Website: apple
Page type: payment
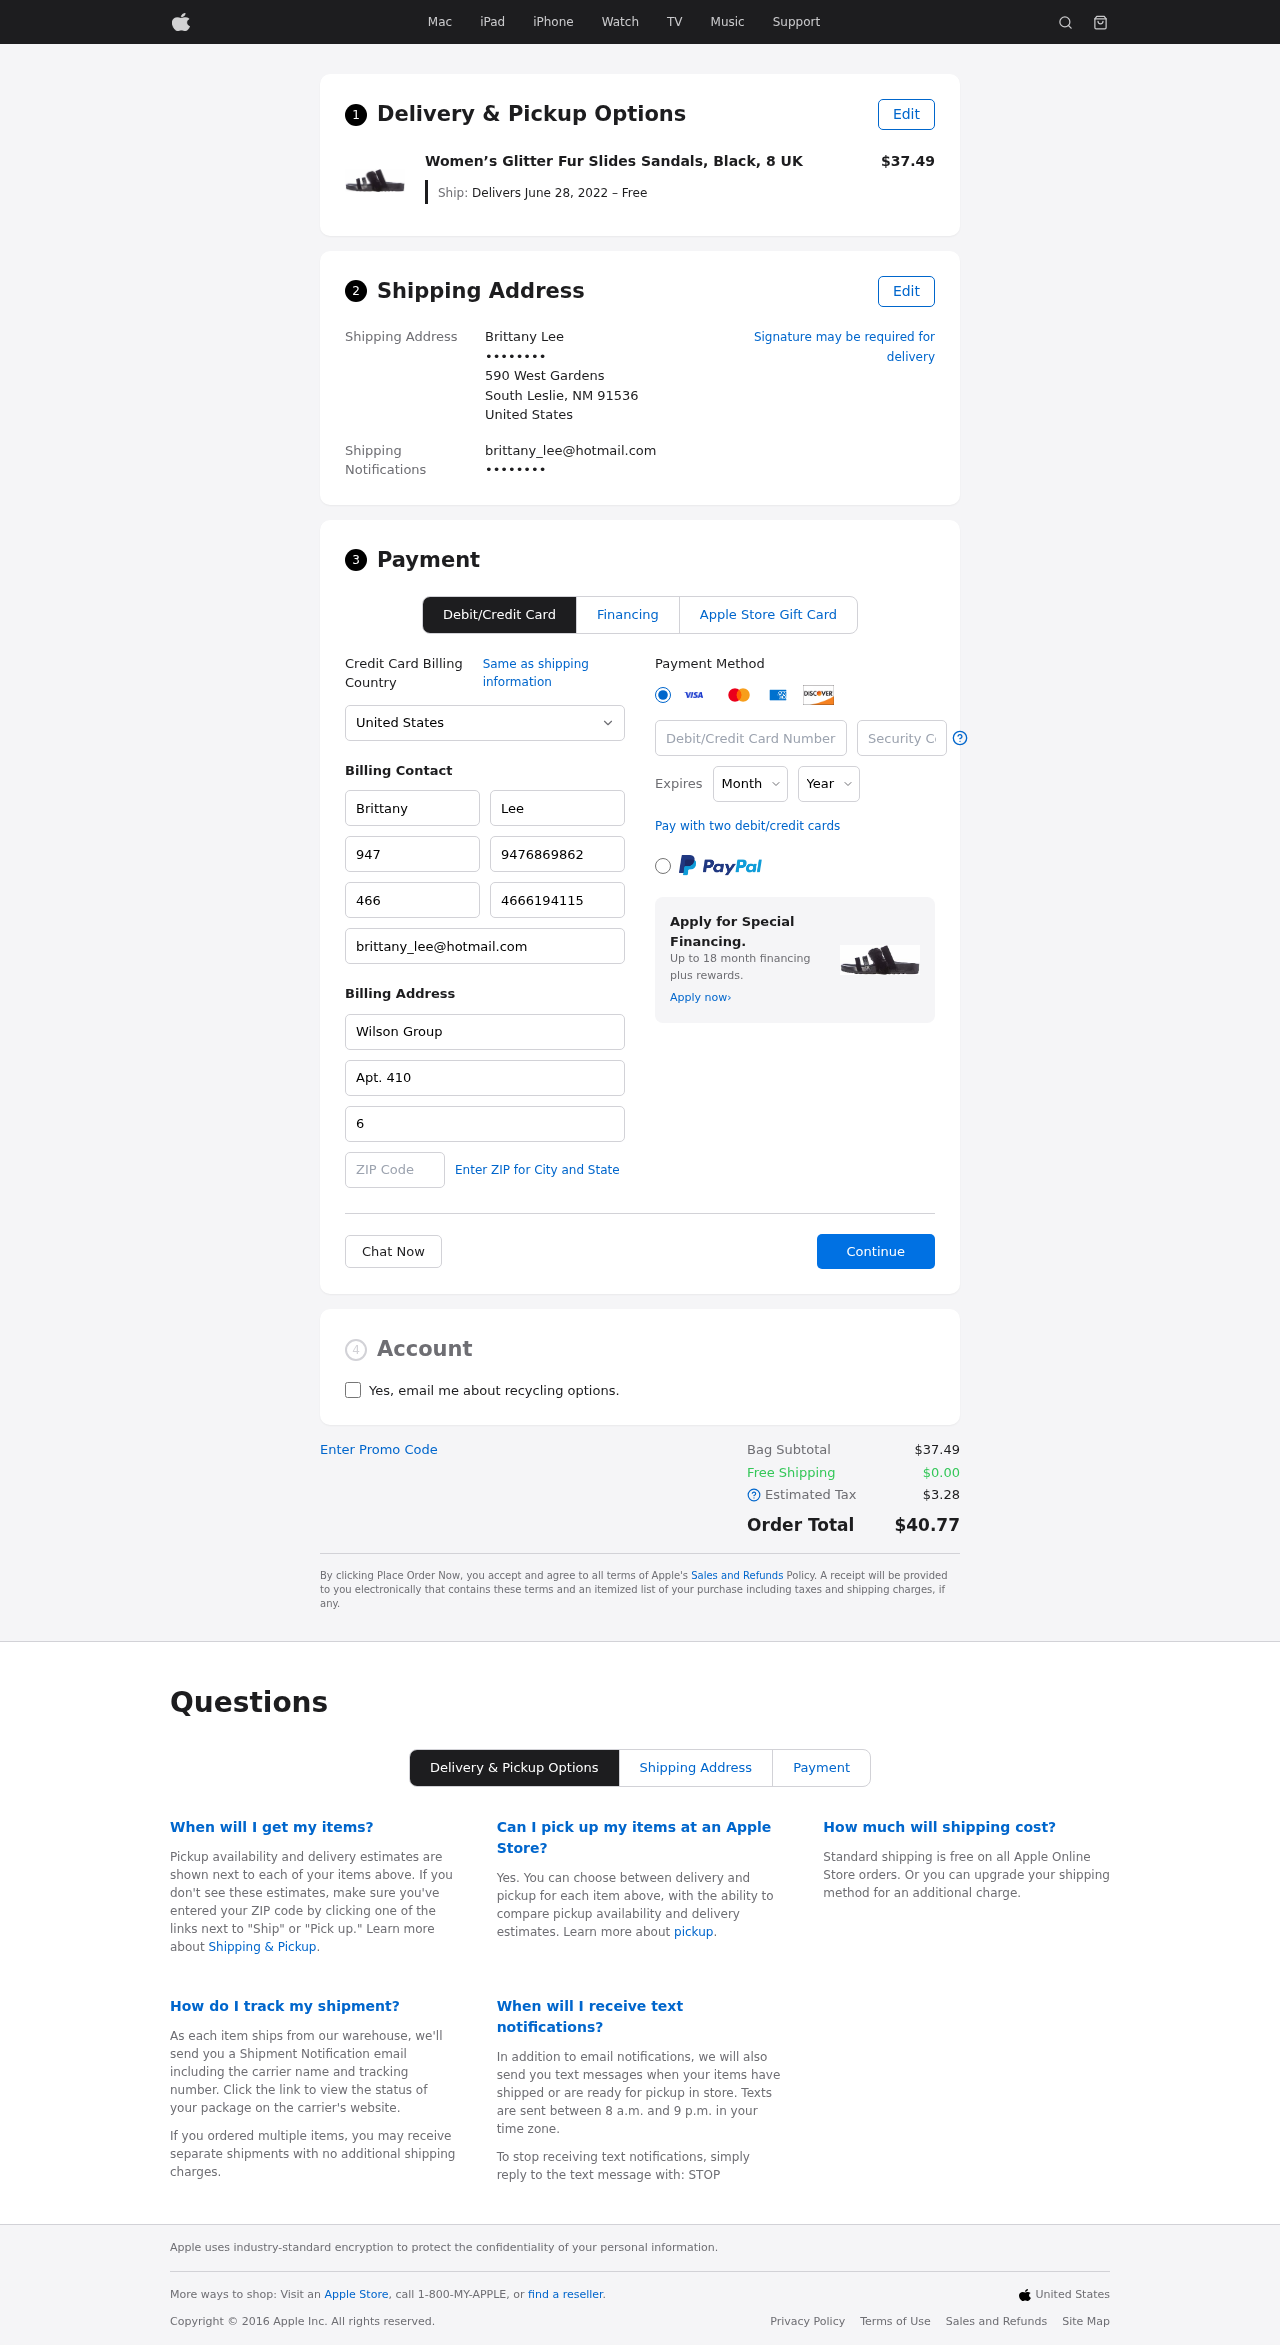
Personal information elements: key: PII_CARD_CVV
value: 760
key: PII_CARD_EXPIRY_MONTH
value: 02
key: PII_CARD_EXPIRY_YEAR
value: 26
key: PII_CARD_NUMBER
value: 2720 2075 2362 3680
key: PII_CITY_STATE_ZIP
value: South Leslie, NM 91536
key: PII_COMPANY
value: Wilson Group
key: PII_COUNTRY
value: United States
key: PII_EMAIL
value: brittany_lee@hotmail.com
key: PII_EMAIL2
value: brittany_lee@hotmail.com
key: PII_FIRSTNAME
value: Brittany
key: PII_FULLNAME
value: Brittany Lee
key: PII_LASTNAME
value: Lee
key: PII_PHONE3
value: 9476869862
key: PII_PHONE_ALT
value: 4666194115
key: PII_PHONE_ALT_AREA
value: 466
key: PII_PHONE_AREA
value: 947
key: PII_POSTCODE2
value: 14390
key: PII_SECURITY_CODE
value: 66238
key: PII_STREET
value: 590 West Gardens
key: PII_STREET2
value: Apt. 410
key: PII_PHONE
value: ••••••••
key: PII_PHONE2
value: ••••••••
Product elements: key: PRODUCT1_NAME
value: Women’s Glitter Fur Slides Sandals, Black, 8 UK
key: PRODUCT1_PRICE
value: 37.49
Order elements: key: ORDER_DELIVERY_DATE
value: Delivers June 28, 2022 – Free
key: ORDER_SUBTOTAL
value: $37.49
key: ORDER_SHIPPING_COST
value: $0.00
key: ORDER_TAX
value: $3.28
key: ORDER_TOTAL
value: $40.77